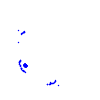
Particle: proton